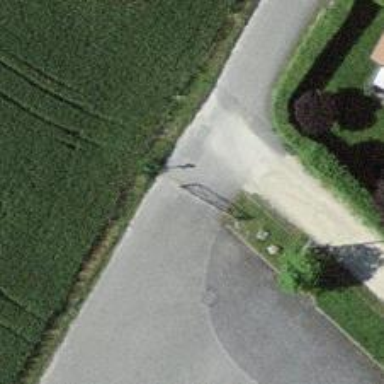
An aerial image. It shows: Gate.